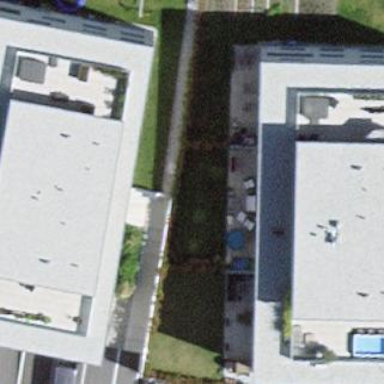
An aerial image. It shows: Building.